Question: What is the best way to remove auto layout constraints for a Cell when a view should not be shown?
We have a cell which has a layout with around 6-7 views. One of those views is for a star rating. When the star rating is not available we do not want to show the view. At present we hide the view but this leaves the auto layout constraints in place.
Similar question - <URL>

This is the view in question hilighted above. We would ideally like to remove this view from its superview when there is no available star rating. The issue we have is that if we remove the view from superview 'removeFromSuperview' in 'cellForRow...' then the next cell would be affected, because the view is not added again.
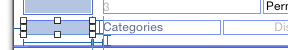
Answer: The best route I found was to create separate cell layouts and decide which layout to use based on if the information was available. This meant creating a second prototype cell in IB without the view in question and different constraints but works as expected. Open to other suggestions on this one.